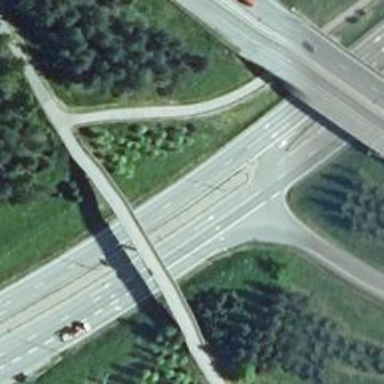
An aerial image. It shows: Asphalt trunk highway.